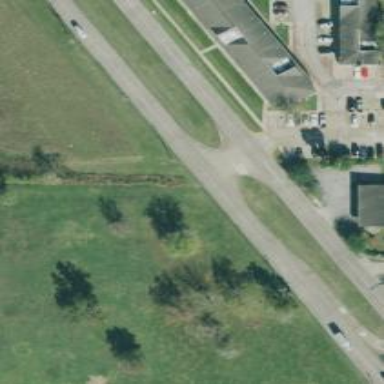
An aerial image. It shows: Secondary link road.